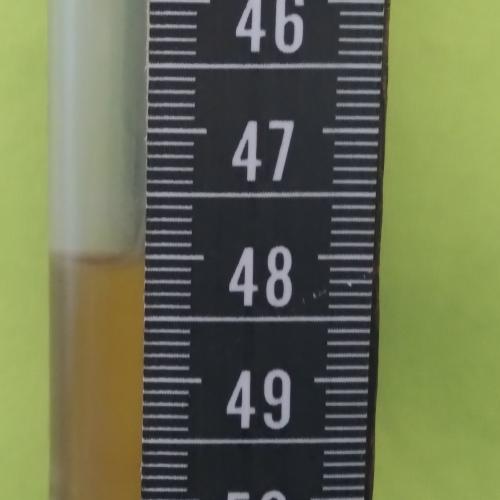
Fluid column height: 48.0 cm